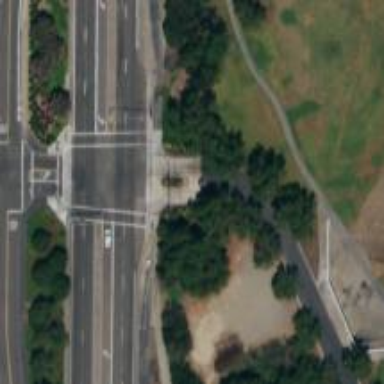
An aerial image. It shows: Crossing road.